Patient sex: M
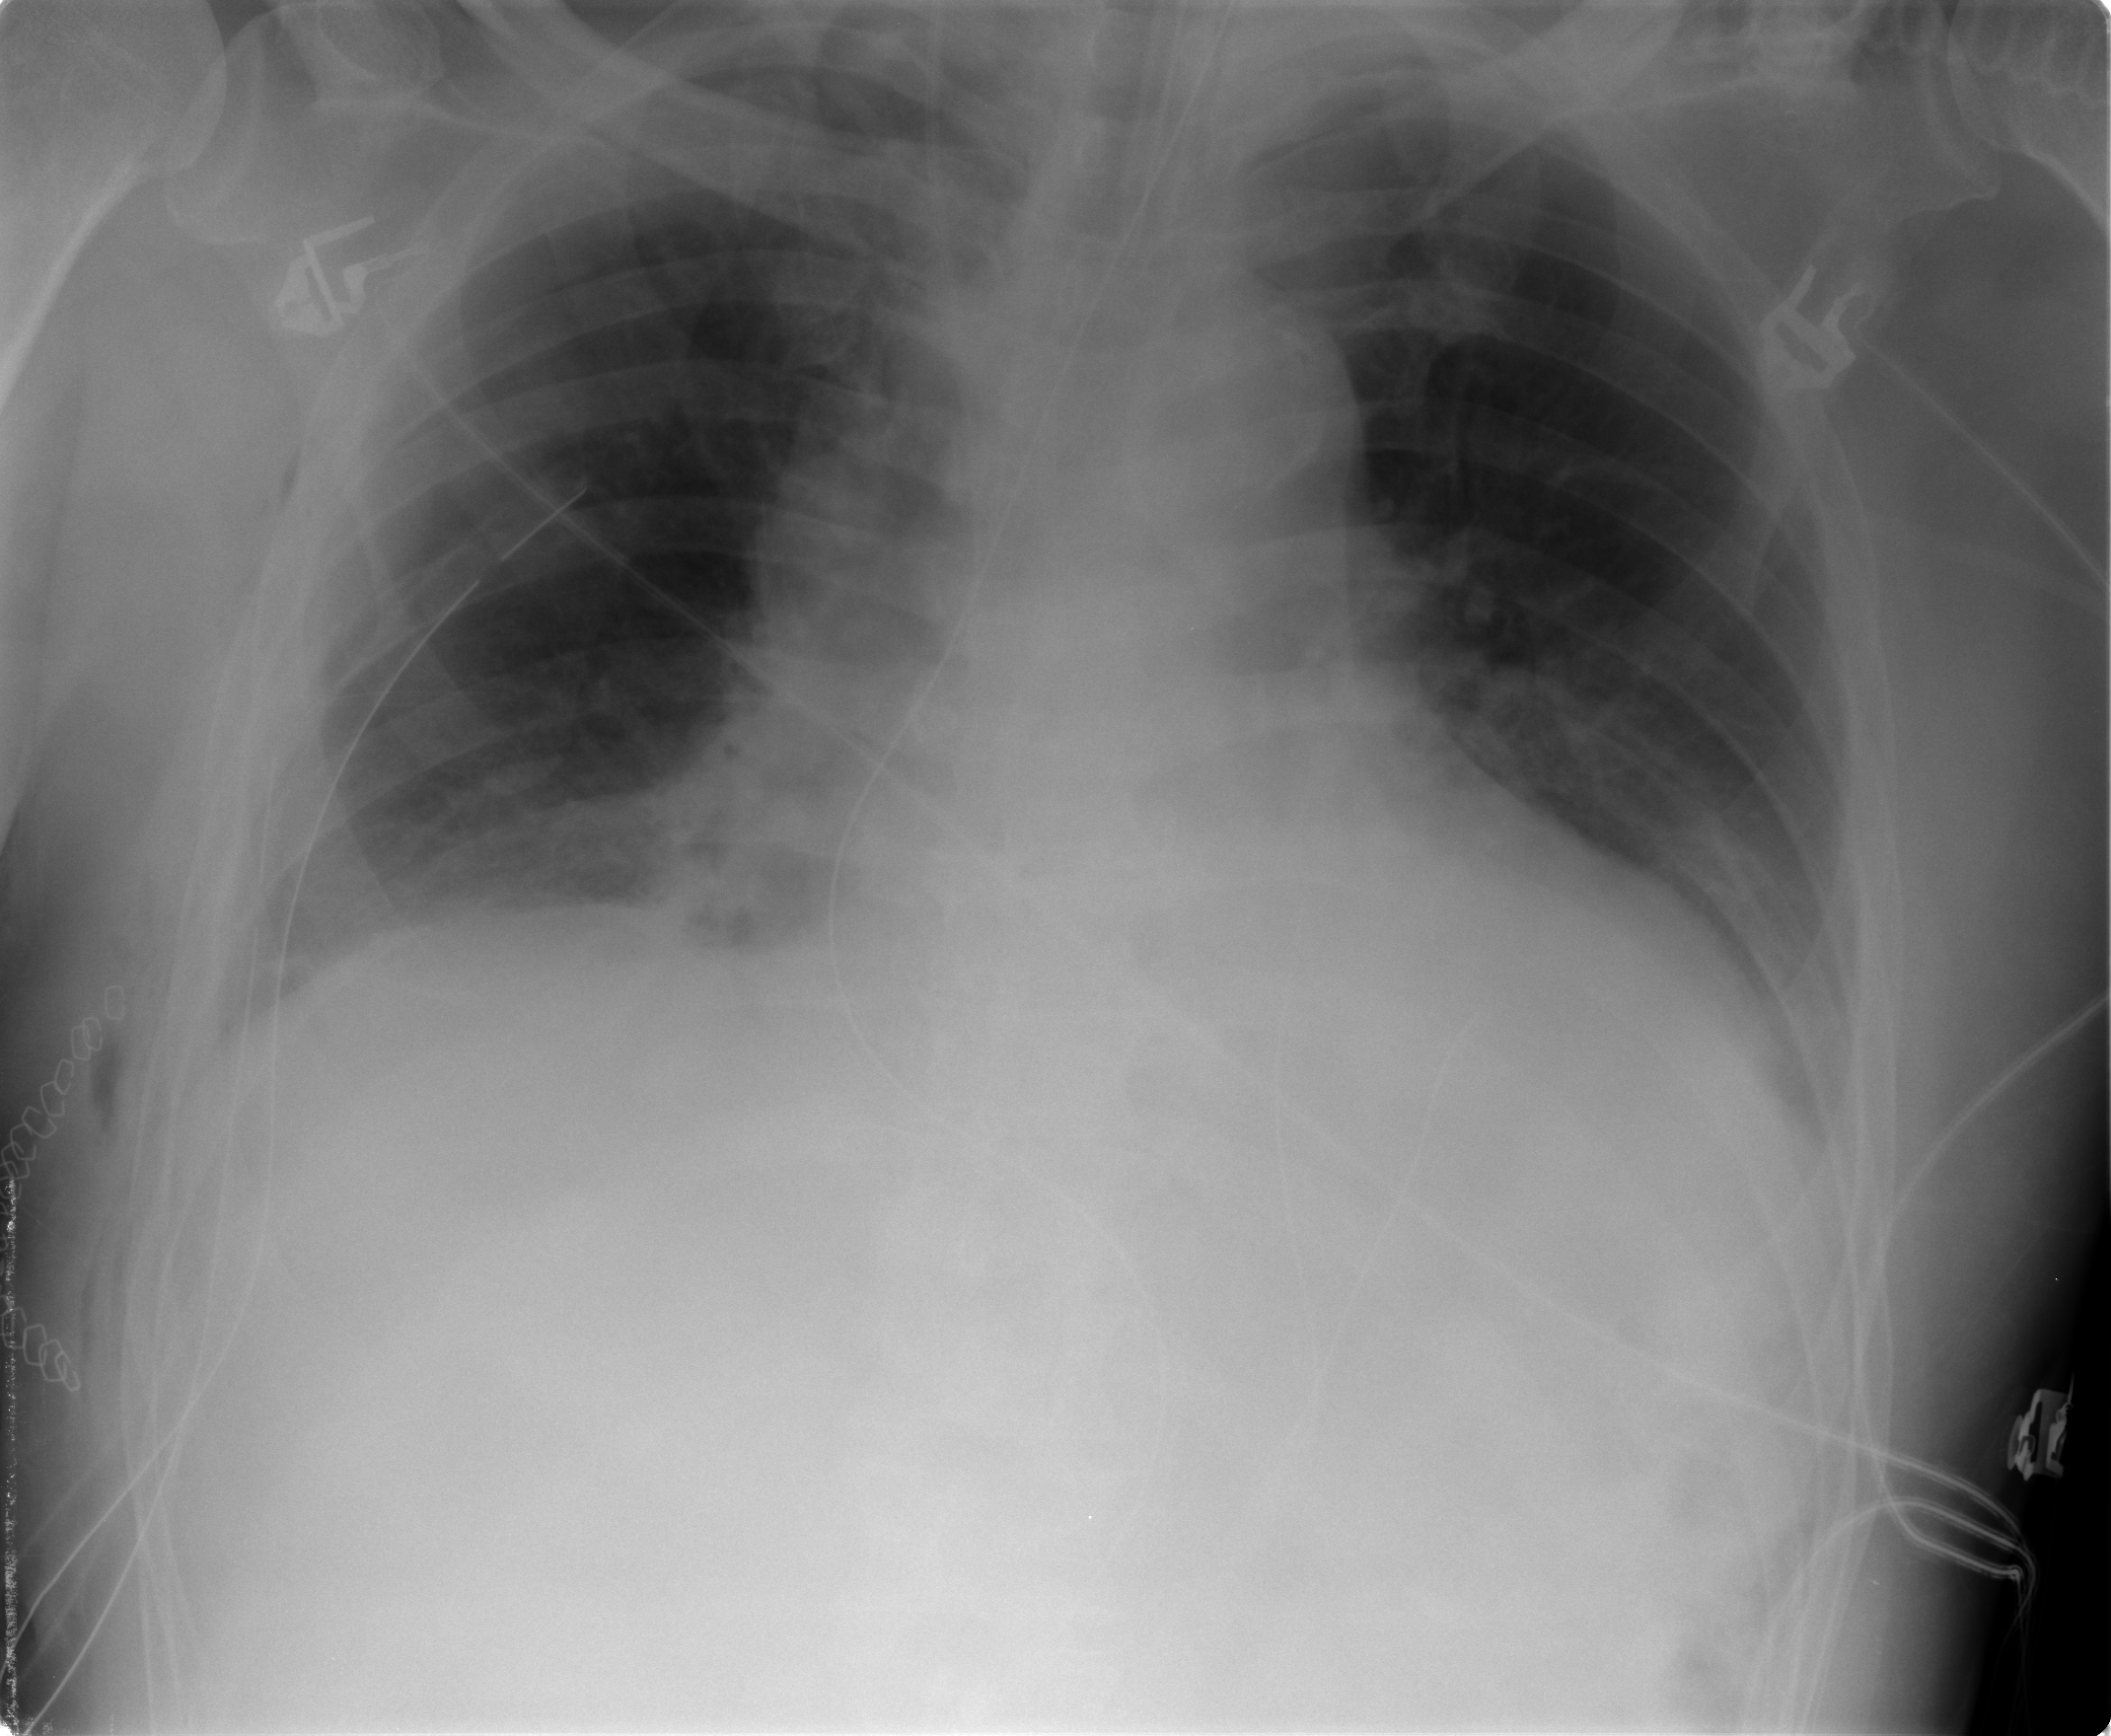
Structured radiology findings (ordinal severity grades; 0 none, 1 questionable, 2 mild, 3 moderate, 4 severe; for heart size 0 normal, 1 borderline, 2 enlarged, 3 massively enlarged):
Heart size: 2
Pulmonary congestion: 1
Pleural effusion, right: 1
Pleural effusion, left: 1
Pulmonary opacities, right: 1
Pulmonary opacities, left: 0
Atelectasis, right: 2
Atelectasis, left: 2